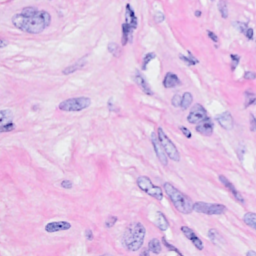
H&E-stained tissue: Breast